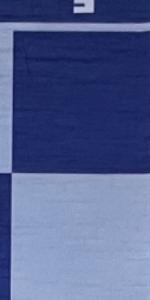
Label: Empty